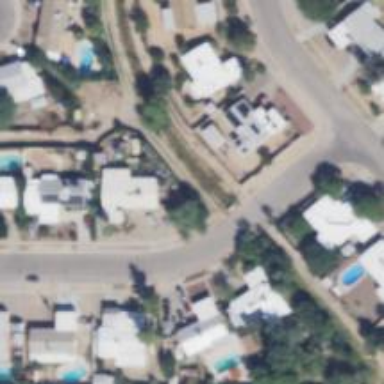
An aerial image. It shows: Alley classified as service road.